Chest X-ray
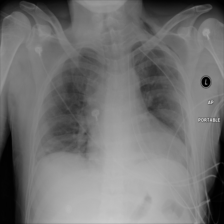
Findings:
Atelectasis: positive
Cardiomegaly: negative
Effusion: negative
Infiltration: negative
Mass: positive
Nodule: negative
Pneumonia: negative
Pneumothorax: negative
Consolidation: negative
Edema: negative
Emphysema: positive
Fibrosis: negative
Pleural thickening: negative
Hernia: negative